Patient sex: M
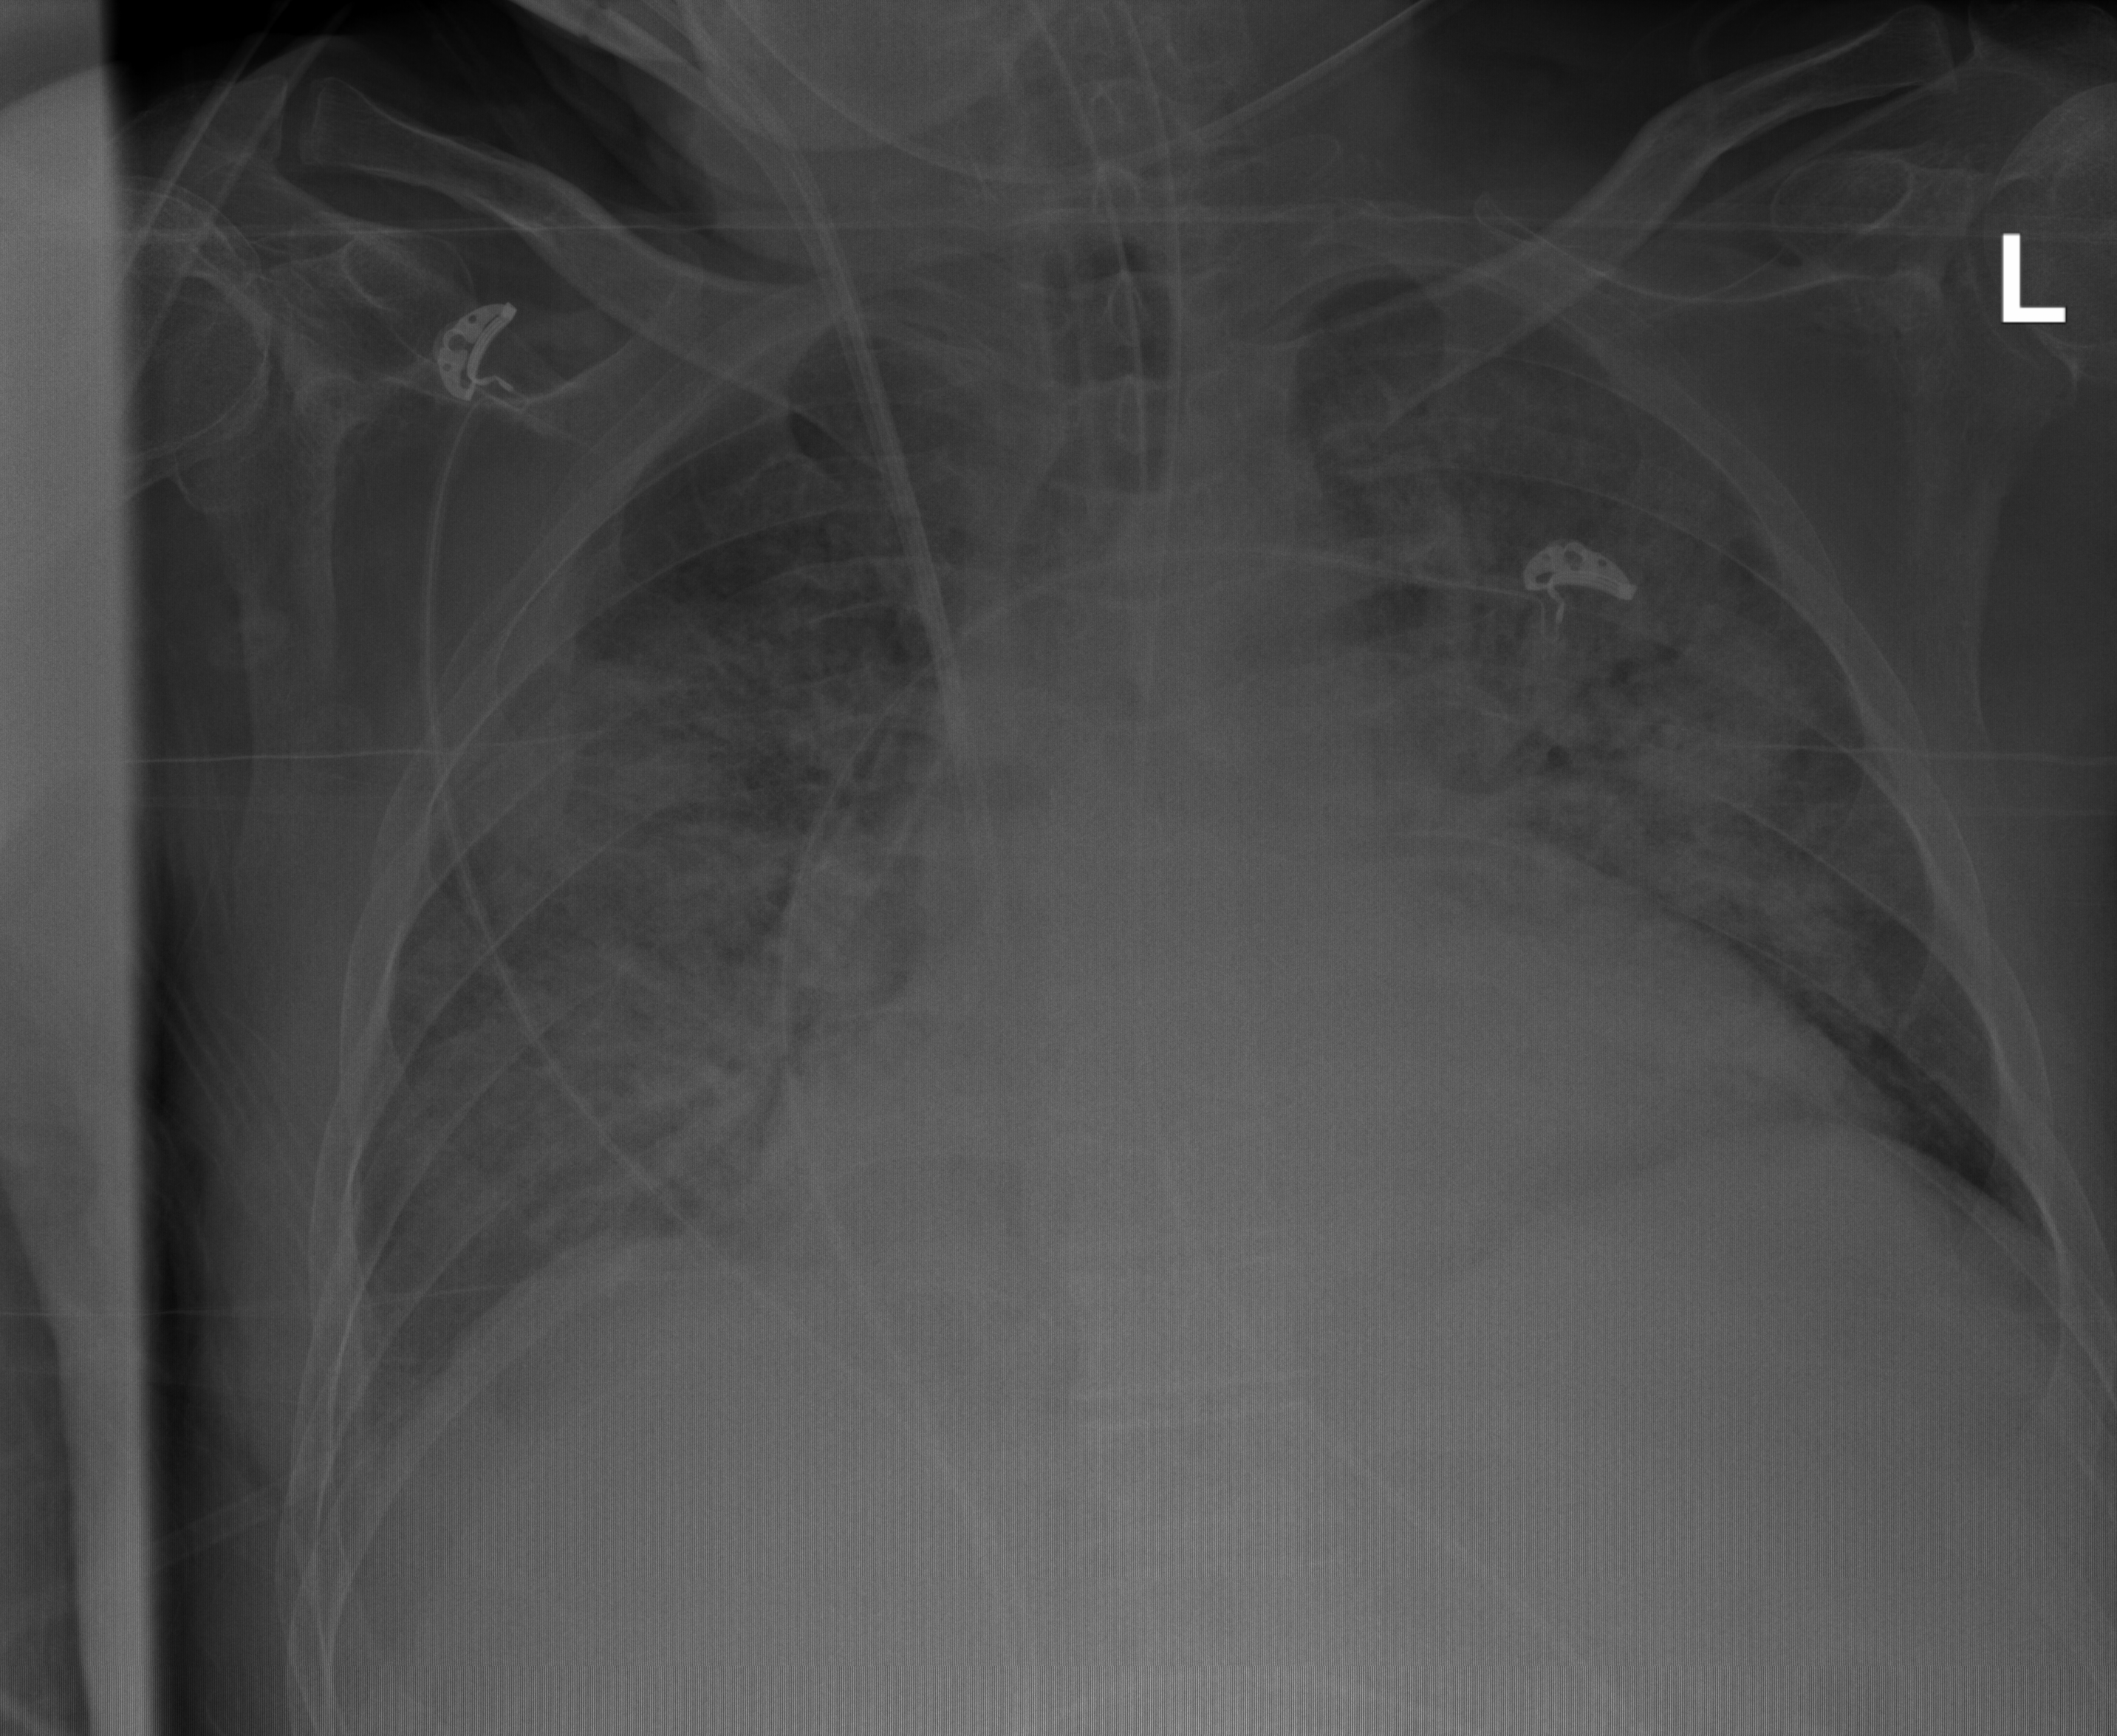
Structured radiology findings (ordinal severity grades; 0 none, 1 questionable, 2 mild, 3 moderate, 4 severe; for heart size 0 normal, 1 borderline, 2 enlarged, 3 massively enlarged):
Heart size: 2
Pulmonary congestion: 3
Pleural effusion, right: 2
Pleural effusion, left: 0
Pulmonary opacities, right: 3
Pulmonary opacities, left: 3
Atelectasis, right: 2
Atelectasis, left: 2